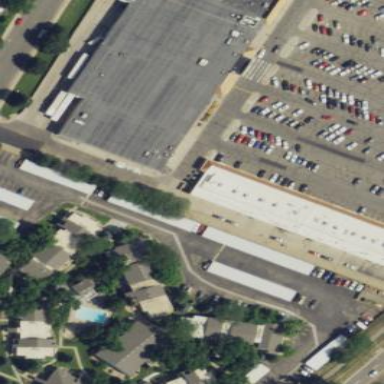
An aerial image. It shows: Retail building that is part of mall.